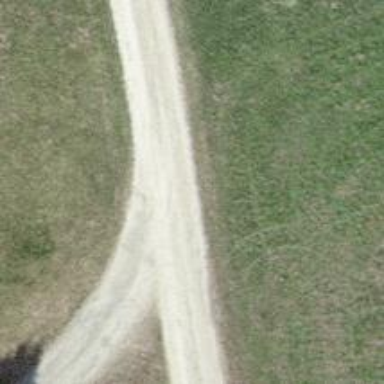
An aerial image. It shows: Gravel track of grade3 type.